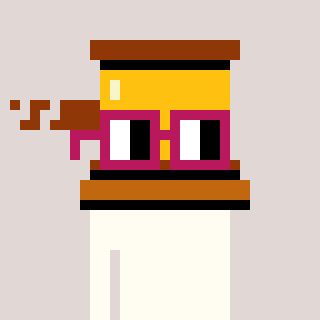
a pixel art character with square dark red glasses, a gavel-shaped head and a hotbrown-colored body on a warm background